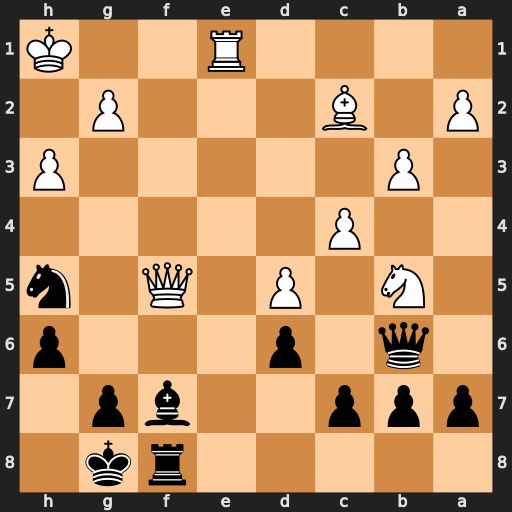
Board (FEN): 5rk1/ppp2bp1/1q1p3p/1N1P1Q1n/2P5/1P5P/P1B3P1/4R2K
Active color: b
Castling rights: -
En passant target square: -
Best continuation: Ng3+ Kh2 Nxf5